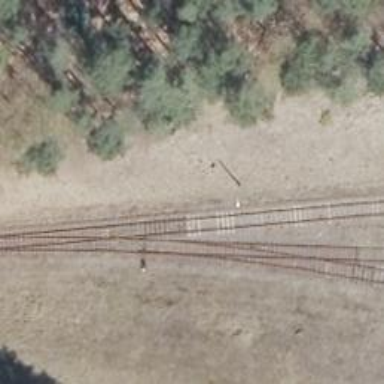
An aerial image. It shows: Railway switch with turnout to the right.